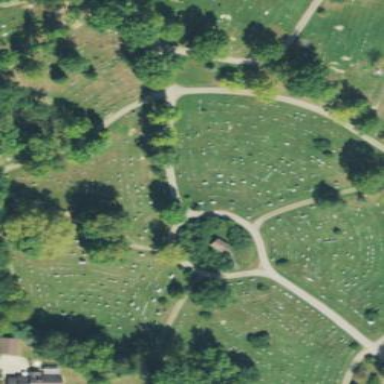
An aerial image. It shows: Cemetery.